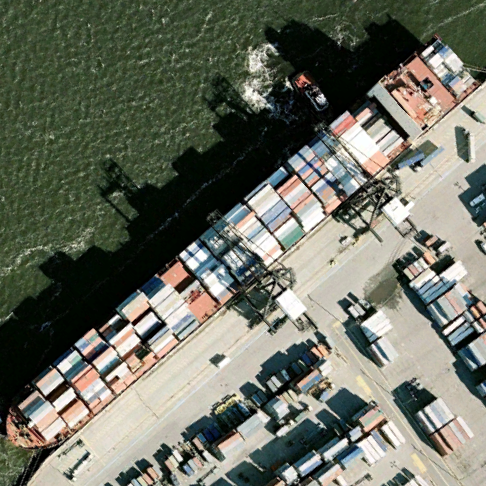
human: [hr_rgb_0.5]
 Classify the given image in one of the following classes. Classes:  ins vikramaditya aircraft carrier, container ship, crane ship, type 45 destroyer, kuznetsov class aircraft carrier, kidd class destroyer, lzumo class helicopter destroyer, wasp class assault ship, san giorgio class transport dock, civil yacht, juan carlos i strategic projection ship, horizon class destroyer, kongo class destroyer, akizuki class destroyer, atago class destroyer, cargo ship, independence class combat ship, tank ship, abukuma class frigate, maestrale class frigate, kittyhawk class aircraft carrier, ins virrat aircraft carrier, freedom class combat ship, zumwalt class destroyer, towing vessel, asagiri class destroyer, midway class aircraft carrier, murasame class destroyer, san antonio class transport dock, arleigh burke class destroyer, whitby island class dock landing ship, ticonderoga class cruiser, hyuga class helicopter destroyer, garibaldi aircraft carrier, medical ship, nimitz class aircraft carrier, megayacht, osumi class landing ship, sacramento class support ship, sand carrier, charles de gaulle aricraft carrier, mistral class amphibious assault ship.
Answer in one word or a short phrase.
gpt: Container ship